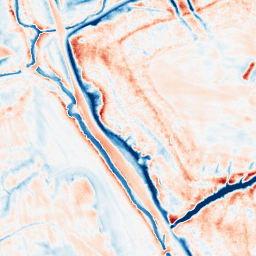
Category: classical
Decomposition family: gaussian_anisotropic
Decomposition parameters: sigma_x: 5
sigma_y: 5
Upsampling method: sinc_blackman
Upsampling parameters: scale: 2
kernel_size: 8
Upsampling scale: 2